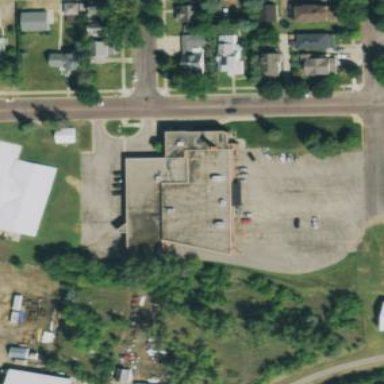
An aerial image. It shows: Building.